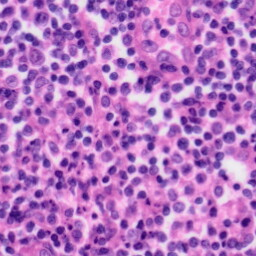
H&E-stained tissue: Tonsil